Field crop: tomato
Growth stage: 1
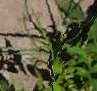
Species: cyperus